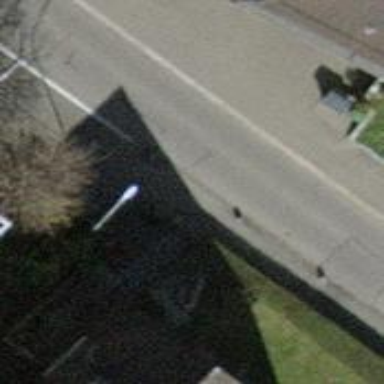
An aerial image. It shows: Bollard.